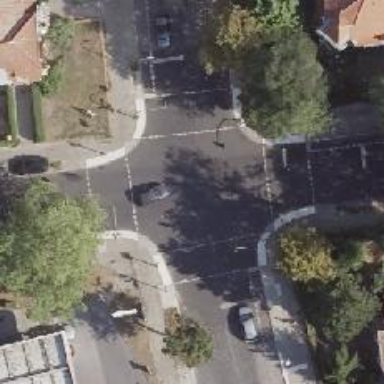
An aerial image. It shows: Road with traffic signals.